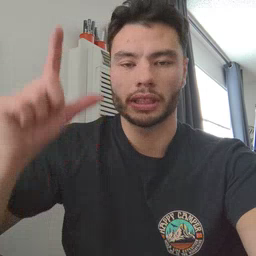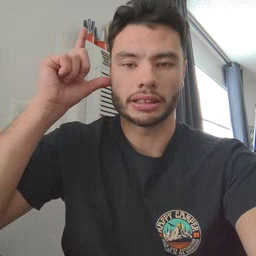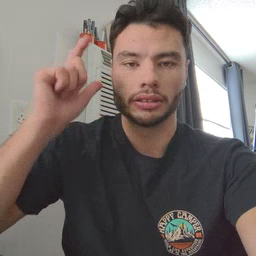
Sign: listen